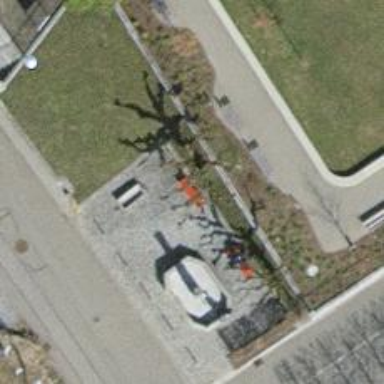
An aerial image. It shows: Red bench.